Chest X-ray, AP view. Patient: 25 years old, sex M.
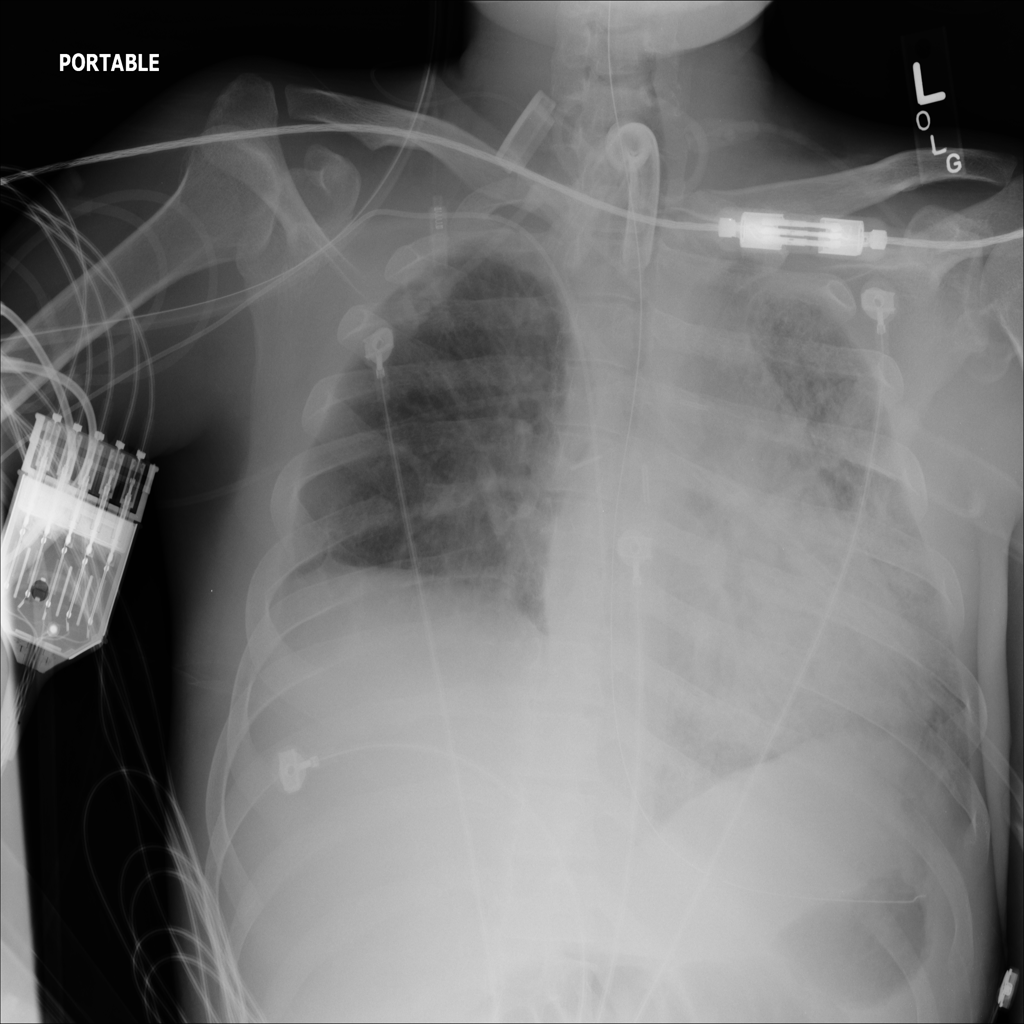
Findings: Infiltration